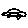
Label: car